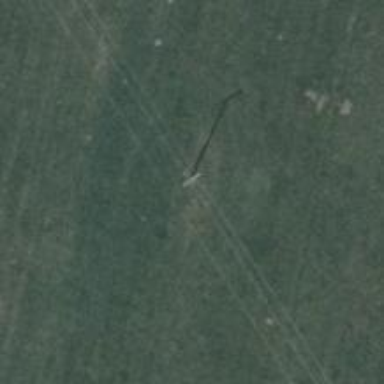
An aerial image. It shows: Minor power line.